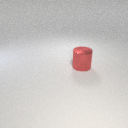
large red metal cylinder